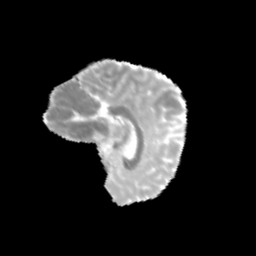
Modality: MD
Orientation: sagittal
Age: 11
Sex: female
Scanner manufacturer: siemens
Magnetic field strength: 3 T
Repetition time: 3.8 s
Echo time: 0.07 s